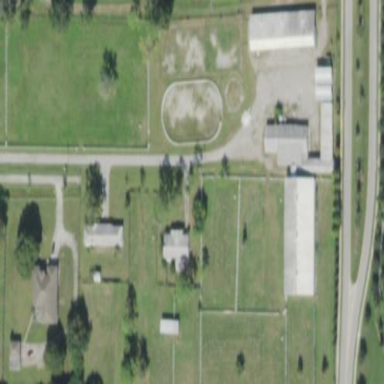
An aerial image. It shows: Equestrian pitch for leisure land sports.